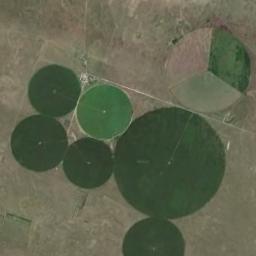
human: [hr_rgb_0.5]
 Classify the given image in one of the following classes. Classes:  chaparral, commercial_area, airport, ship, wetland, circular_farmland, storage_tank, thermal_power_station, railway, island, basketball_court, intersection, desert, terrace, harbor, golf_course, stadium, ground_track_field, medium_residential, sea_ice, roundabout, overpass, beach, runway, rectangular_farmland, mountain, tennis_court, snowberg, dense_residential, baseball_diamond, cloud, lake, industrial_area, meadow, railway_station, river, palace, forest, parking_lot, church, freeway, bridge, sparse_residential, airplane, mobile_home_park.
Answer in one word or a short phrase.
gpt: circular_farmland